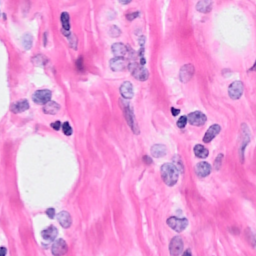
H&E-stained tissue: Breast